Interaction volume radius: 10 \u00c5
Interaction volume height: 10 \u00c5
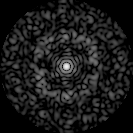
Disorder parameter: 0.829